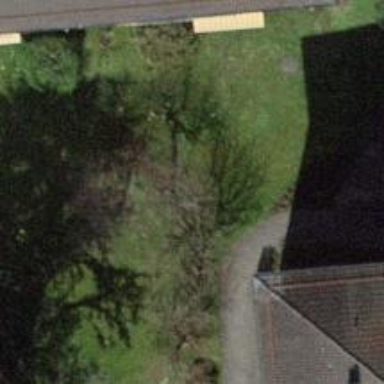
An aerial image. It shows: Urban tree with needle-leaved evergreen.